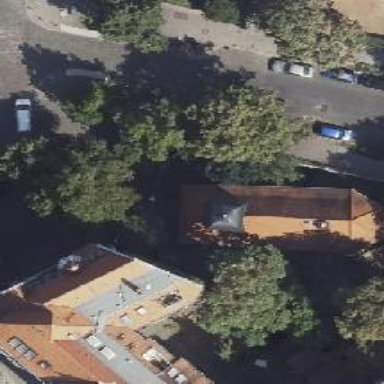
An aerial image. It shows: View of roof edge.